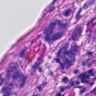
Metastatic tissue present: yes